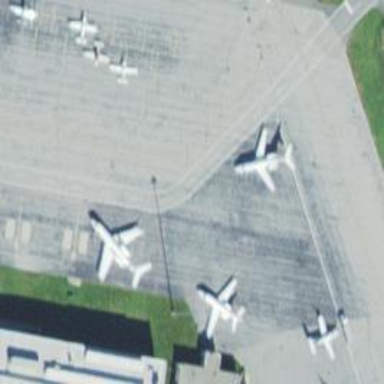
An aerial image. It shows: View of taxiway at the airport.